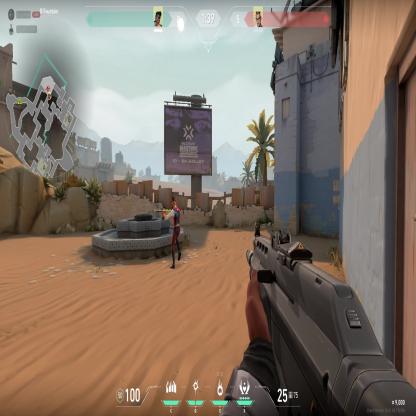
Label: enemy